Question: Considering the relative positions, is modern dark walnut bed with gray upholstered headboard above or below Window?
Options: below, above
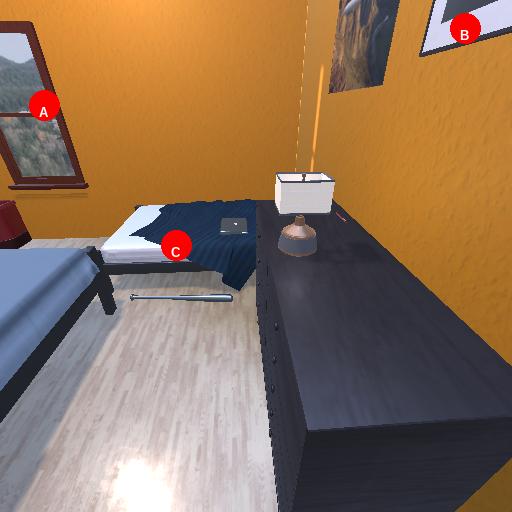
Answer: below